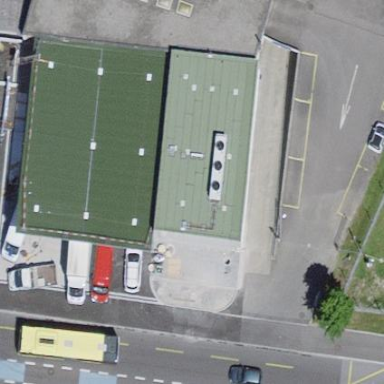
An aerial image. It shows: Fuel station with roof.